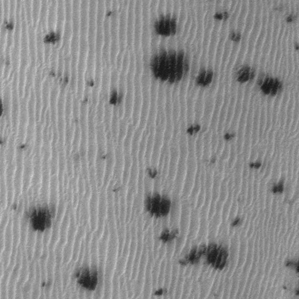
Label: frost